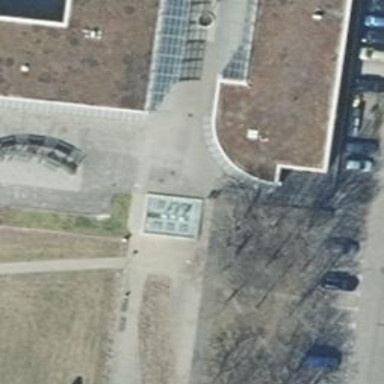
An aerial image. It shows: Fountain.